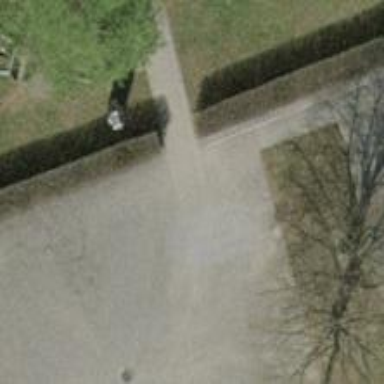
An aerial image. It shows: Hedge acting as barrier.